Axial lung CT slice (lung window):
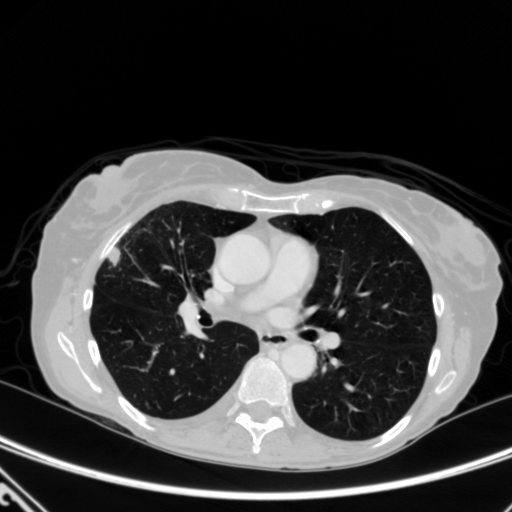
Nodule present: yes
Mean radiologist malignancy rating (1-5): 4